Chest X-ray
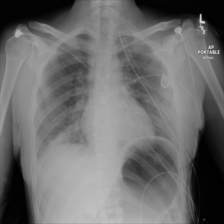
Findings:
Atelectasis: negative
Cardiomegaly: negative
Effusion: negative
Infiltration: negative
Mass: negative
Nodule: negative
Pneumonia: negative
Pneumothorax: negative
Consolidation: negative
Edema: negative
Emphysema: negative
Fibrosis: negative
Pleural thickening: negative
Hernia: negative